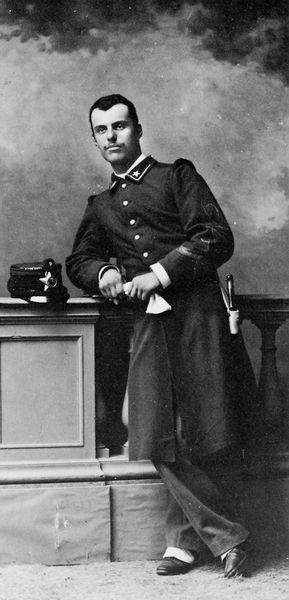
Titel: Arturo Alinari
Künstler: Gebrüder Alinari
Schlagwörter: baum, gemälde, mann, weiß, wolken, landschaft, grau, handschuhe, hell, schwarz, tisch, blick, hose, jung, mütze, arm, kragen, stehen, bildnis, hände, portrait, brüstung, boden, mantel, pose, ellenbogen, knöpfe, foto, fotografie, photographie, stern, balustrade, militär, polizei, schwarzweiß, säbel, uniform, soldat, helm, manschette, posieren, photo, portät, halfter, anlehnen, aufnahme, ablage, kassette, studio, tschako, polizeistern